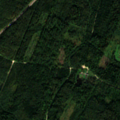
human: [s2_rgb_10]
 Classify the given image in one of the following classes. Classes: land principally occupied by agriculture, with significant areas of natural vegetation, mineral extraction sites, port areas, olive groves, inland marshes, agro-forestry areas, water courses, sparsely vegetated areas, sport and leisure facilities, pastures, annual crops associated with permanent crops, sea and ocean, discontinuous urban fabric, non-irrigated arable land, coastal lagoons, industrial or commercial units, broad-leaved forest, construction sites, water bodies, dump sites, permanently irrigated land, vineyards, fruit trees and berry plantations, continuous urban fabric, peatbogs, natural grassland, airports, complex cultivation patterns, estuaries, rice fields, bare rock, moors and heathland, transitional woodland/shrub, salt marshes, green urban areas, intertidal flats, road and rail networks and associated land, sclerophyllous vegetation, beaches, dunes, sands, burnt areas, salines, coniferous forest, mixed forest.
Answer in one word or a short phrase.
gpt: broad-leaved forest, mixed forest, transitional woodland/shrub